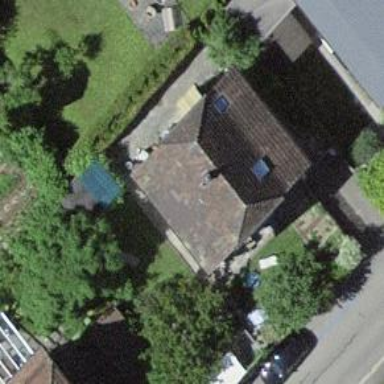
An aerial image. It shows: Detached building with half-hipped roof shape.